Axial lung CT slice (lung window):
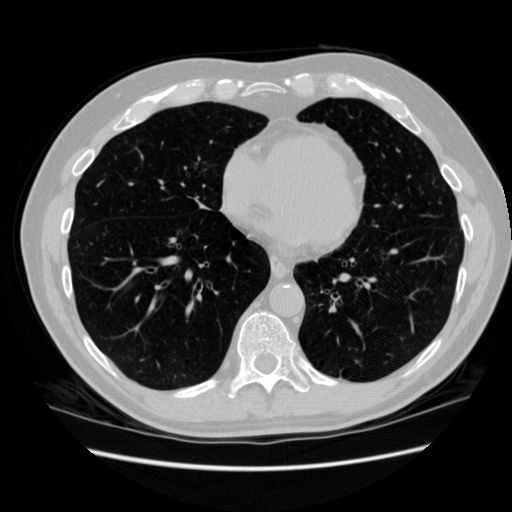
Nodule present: no